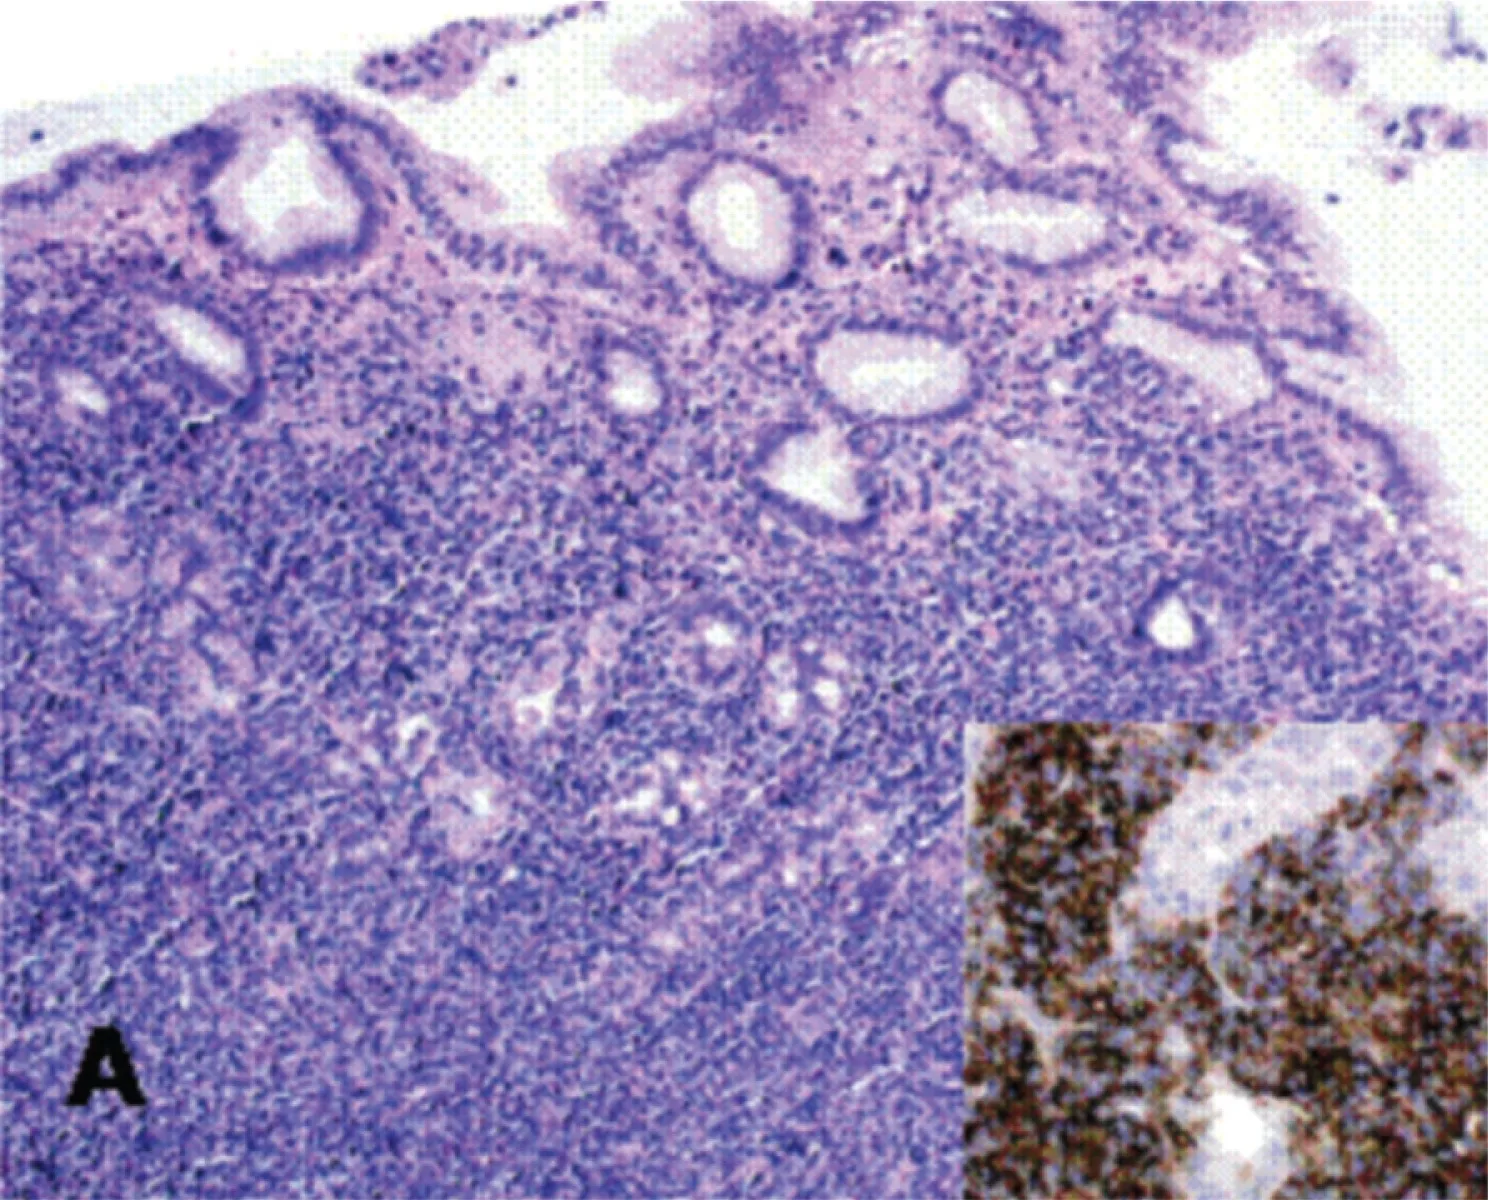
At diagnosis the gastric biopsy is heavily infiltrated by a dense population of small and medium-sized lymphocytes, which form lympho-epithelial lesions with the gastric glands and are immunoreactive for CD20 (A).
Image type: pathology (h&e)